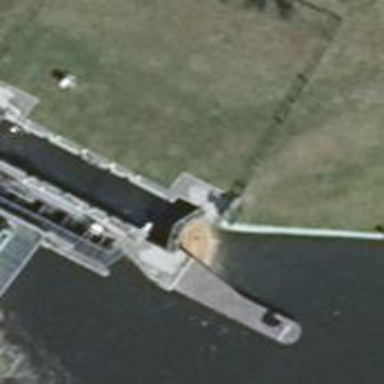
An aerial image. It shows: Lock gate on waterway.